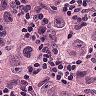
Metastatic tissue present: yes